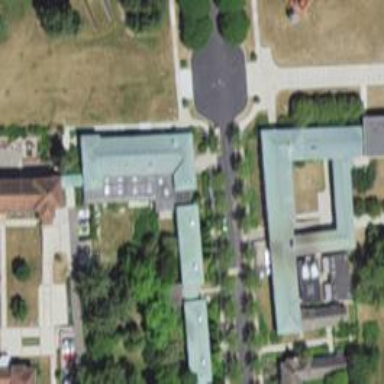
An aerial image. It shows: University building.